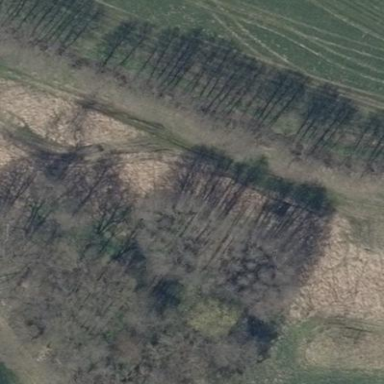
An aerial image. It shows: Beautiful woodland area.